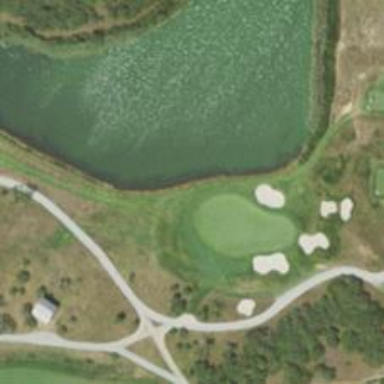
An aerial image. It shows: View of golf hole.